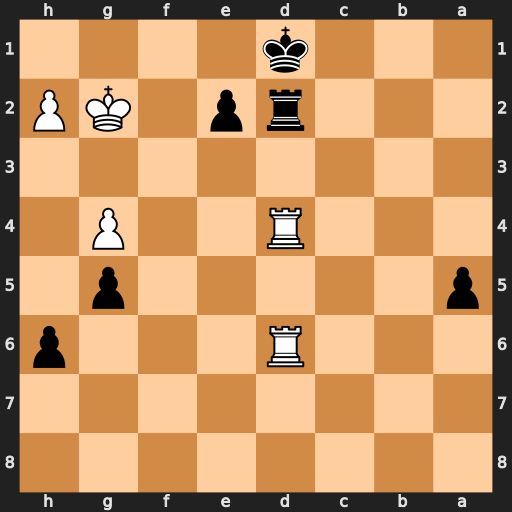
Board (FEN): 8/8/3R3p/p5p1/3R2P1/8/3rp1KP/3k4
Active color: b
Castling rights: -
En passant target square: -
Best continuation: e1=Q+ Rxd2+ Qxd2+ Rxd2+ Kxd2